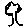
Label: tree